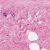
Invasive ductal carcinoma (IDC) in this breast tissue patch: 0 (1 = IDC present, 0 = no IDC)